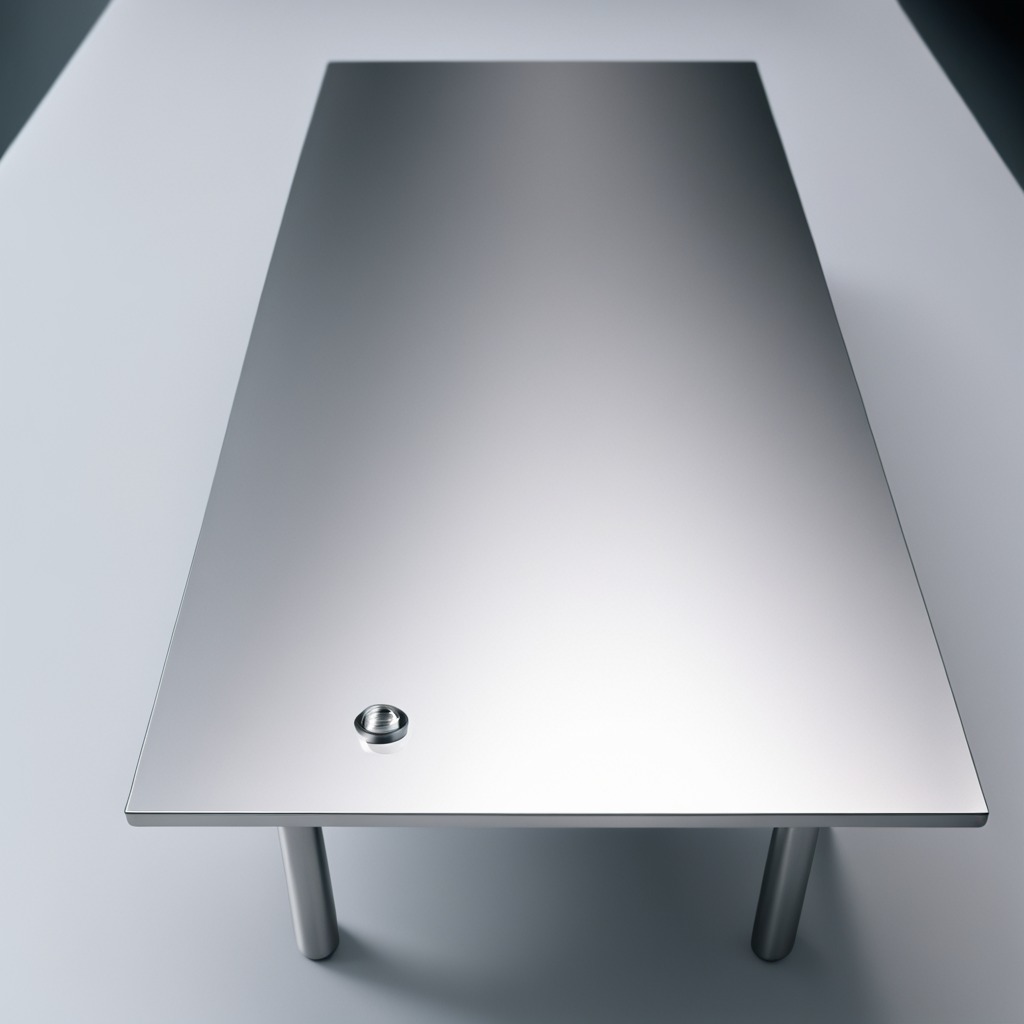
A metal nut is lying on the stainless steel table.